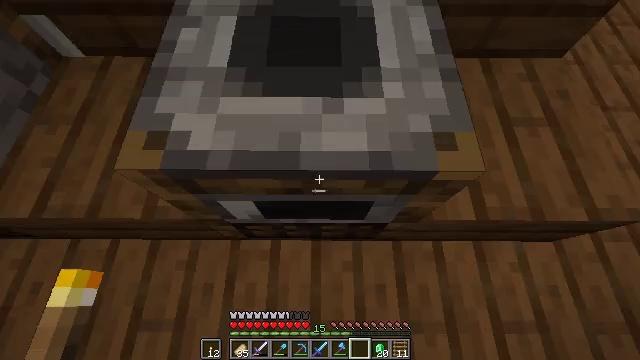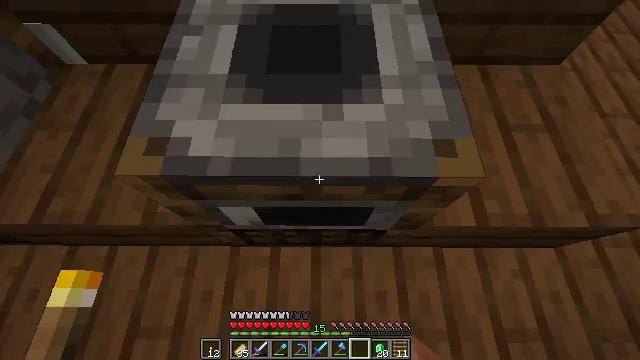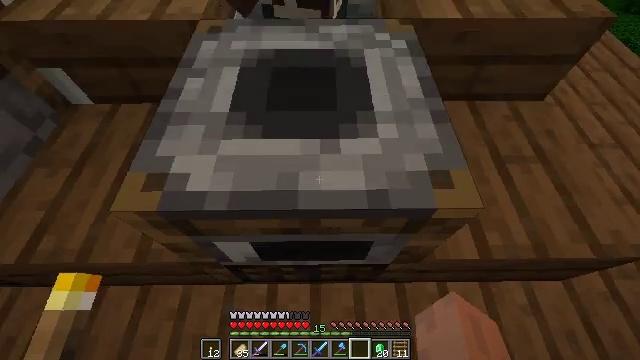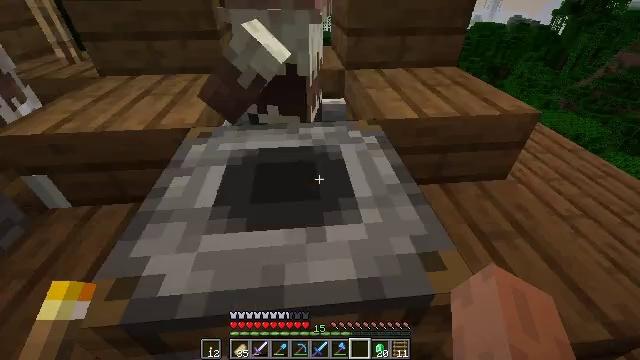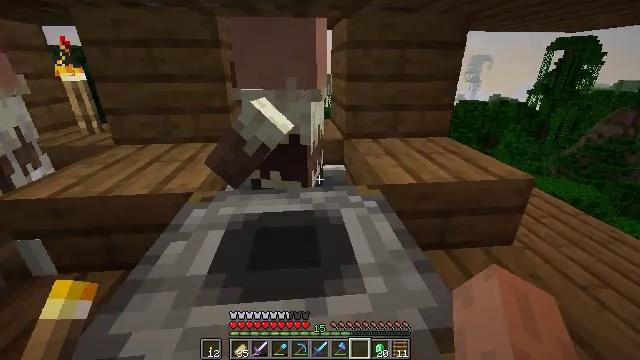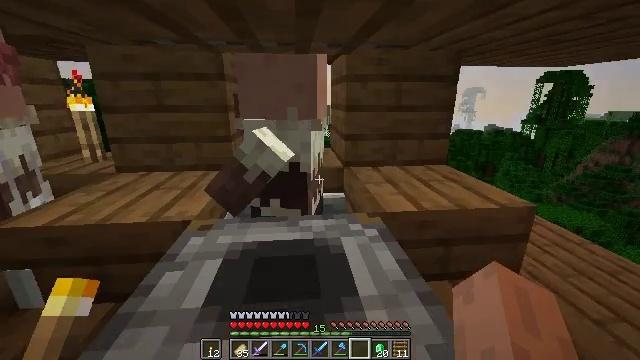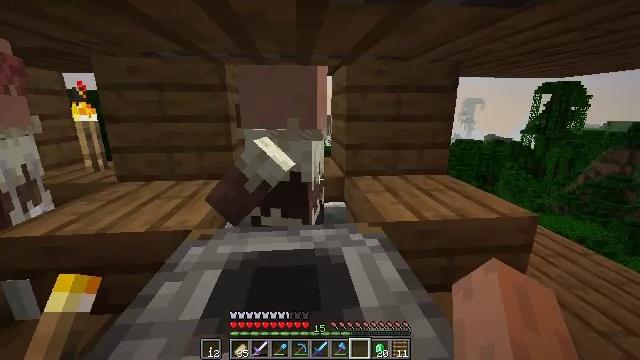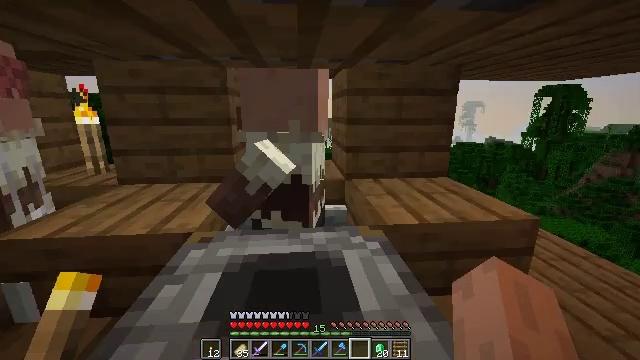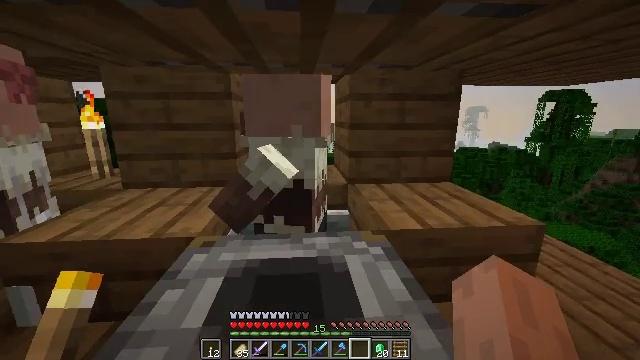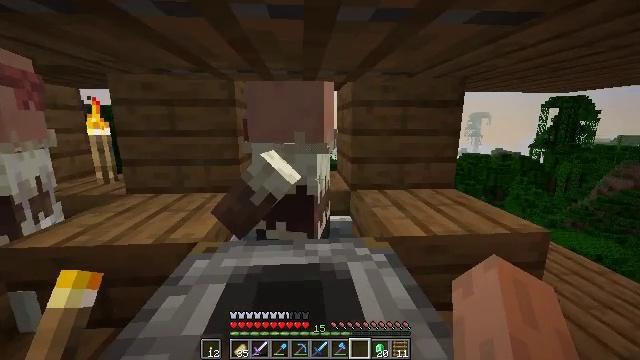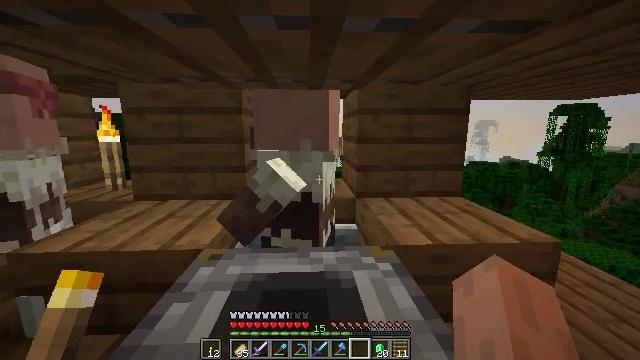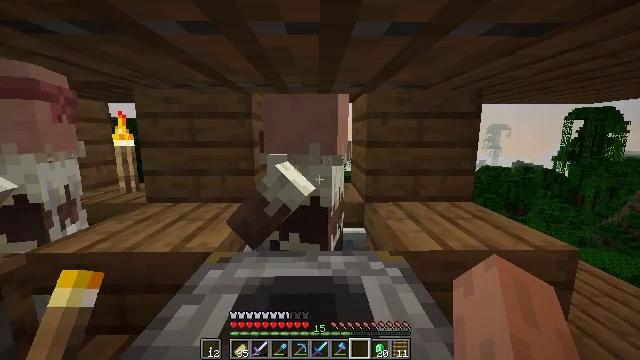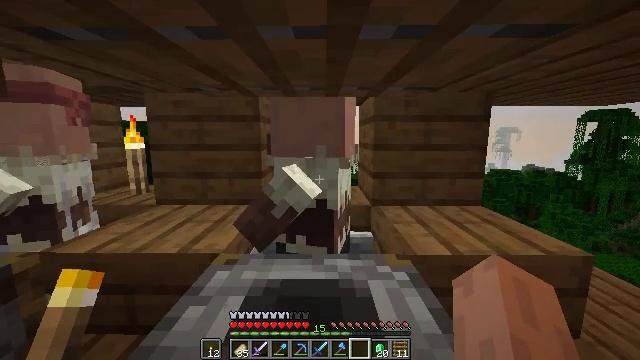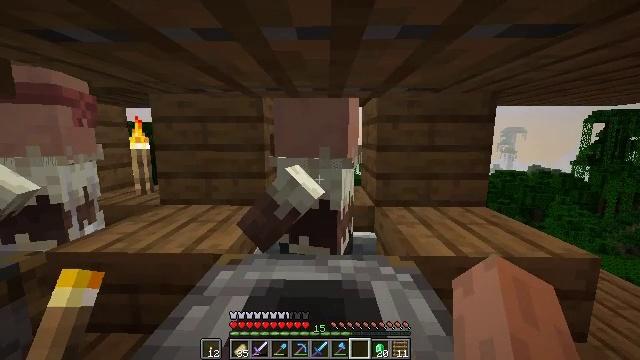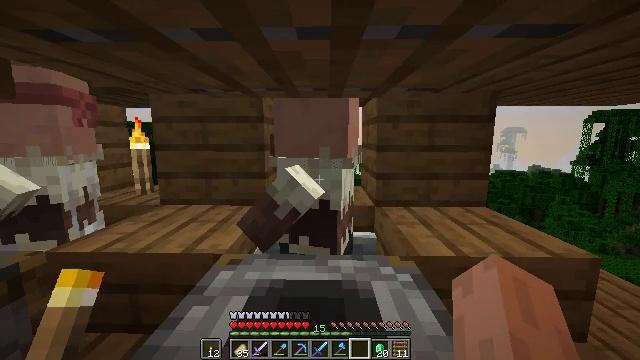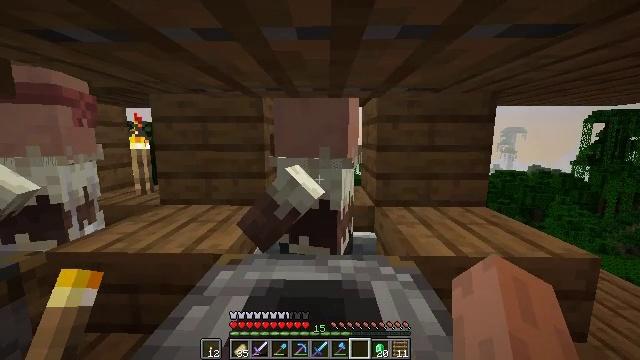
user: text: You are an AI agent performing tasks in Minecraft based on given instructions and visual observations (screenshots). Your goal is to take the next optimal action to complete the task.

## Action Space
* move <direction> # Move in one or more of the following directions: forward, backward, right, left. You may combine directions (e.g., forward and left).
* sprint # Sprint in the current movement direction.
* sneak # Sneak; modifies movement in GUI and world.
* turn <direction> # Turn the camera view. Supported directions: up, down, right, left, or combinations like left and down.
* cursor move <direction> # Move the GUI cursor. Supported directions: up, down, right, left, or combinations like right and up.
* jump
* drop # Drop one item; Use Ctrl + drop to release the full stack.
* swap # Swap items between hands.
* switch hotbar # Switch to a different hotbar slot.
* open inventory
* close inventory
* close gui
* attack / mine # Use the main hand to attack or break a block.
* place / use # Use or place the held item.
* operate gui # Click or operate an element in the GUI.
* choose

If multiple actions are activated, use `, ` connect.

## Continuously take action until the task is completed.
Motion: motion action
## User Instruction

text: Get rabbit stew by using the crafting table.
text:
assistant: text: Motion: turn up
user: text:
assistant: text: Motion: turn up
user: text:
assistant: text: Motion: turn right and up
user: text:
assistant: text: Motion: turn up
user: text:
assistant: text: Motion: turn up
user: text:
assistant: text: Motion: turn up
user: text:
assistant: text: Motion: no_op
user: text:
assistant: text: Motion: turn up
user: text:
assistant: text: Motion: turn up
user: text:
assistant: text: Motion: turn left and up
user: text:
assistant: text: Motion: turn left
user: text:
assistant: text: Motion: turn left
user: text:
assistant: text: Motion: no_op
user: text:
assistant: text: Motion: no_op
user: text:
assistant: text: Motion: no_op
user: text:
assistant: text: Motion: no_op
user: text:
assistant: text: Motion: no_op
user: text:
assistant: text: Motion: no_op
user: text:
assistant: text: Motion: no_op
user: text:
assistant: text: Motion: no_op
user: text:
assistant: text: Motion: no_op
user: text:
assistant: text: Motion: no_op
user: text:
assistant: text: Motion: no_op
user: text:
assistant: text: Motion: no_op
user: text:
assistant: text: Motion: no_op
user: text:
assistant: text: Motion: no_op
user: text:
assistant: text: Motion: no_op
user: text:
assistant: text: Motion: no_op
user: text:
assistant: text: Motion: no_op
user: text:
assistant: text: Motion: use / place